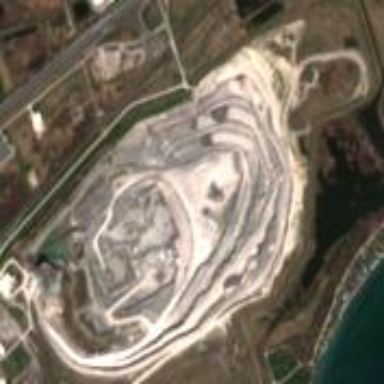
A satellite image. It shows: Quarry used for extracting aggregates.